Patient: sex F, age 32
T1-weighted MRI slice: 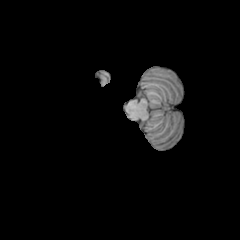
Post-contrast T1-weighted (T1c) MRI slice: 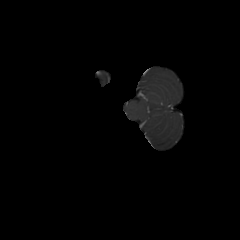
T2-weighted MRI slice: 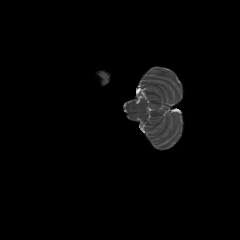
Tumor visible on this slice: no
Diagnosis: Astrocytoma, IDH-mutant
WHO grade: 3